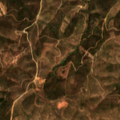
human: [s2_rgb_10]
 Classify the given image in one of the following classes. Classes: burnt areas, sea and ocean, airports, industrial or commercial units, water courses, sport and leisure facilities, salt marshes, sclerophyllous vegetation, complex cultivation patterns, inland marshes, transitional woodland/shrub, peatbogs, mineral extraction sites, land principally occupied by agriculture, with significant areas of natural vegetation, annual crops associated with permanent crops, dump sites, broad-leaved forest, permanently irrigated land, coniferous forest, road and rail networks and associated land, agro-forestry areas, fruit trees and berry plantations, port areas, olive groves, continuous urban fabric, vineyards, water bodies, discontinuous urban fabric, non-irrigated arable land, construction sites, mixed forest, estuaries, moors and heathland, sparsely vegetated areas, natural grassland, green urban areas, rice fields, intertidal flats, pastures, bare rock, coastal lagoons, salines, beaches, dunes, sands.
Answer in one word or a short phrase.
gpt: agro-forestry areas, broad-leaved forest, sclerophyllous vegetation